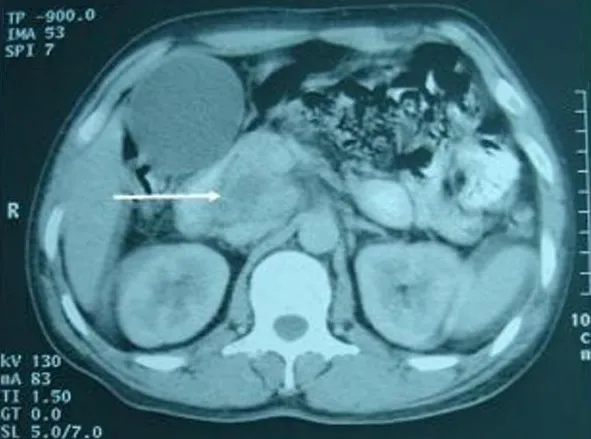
Contrast enhanced CT abdomen showing heterogeneous lesion in the head and uncinate process of pancreas with non enhancing areas suggestive of necrosis (arrow) and distended gall bladder.
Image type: radiology (ct)